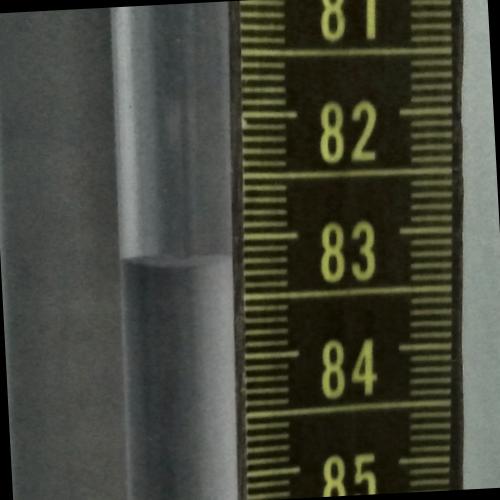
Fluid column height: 83.2 cm